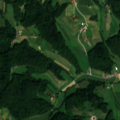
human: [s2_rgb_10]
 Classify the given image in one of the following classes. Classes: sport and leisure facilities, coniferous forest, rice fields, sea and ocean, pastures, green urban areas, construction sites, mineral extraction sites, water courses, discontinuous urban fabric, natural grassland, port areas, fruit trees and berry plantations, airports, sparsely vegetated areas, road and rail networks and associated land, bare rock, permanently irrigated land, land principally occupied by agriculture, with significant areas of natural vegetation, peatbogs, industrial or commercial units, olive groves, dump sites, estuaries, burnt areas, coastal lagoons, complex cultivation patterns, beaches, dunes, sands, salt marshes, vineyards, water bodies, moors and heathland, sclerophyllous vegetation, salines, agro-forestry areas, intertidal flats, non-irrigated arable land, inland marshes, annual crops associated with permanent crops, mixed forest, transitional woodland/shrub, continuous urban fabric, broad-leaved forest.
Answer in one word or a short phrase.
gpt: pastures, complex cultivation patterns, land principally occupied by agriculture, with significant areas of natural vegetation, broad-leaved forest